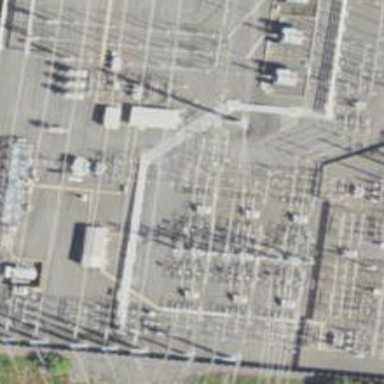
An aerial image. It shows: Switch used for power control.